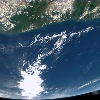
Label: water